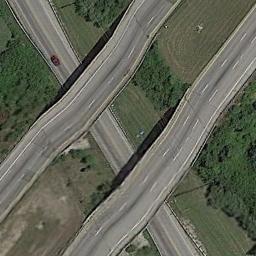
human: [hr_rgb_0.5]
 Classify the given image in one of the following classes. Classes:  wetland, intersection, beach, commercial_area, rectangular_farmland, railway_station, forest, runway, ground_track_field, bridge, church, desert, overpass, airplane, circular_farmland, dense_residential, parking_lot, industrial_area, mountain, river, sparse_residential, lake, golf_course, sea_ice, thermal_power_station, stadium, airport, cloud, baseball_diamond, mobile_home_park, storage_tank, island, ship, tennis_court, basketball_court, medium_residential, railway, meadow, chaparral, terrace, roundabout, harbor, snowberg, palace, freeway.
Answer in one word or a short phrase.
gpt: overpass